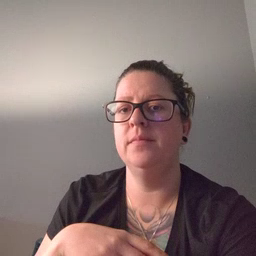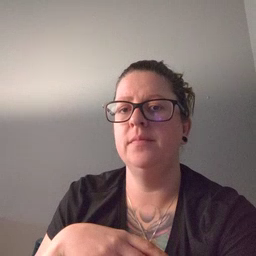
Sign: table